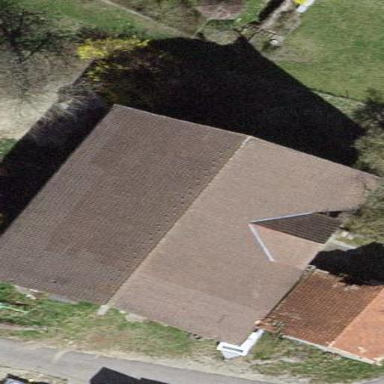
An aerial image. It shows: Farm building.